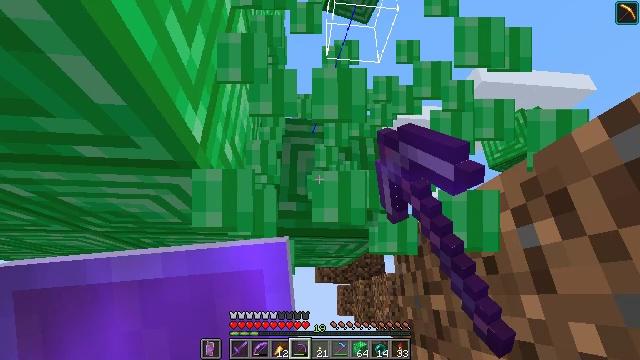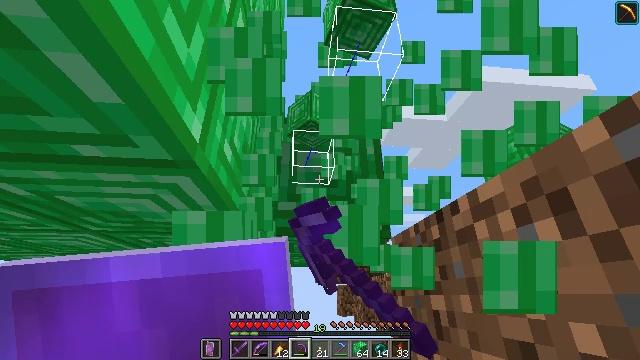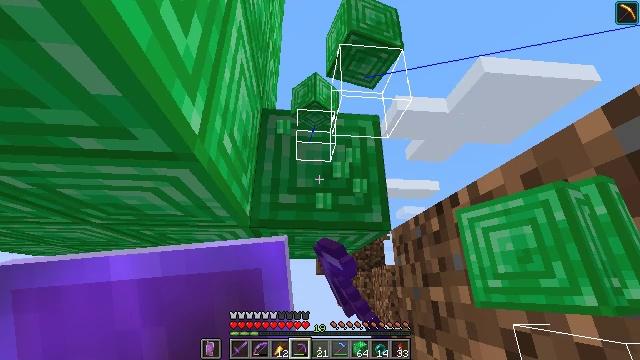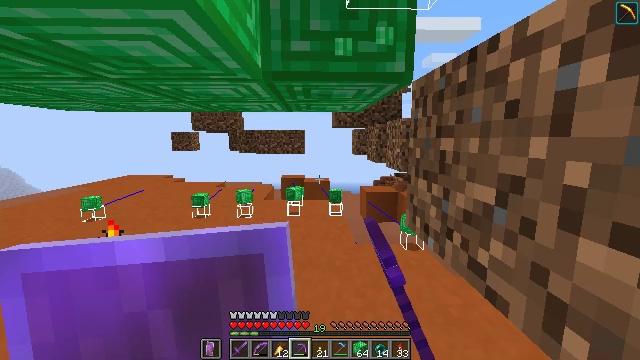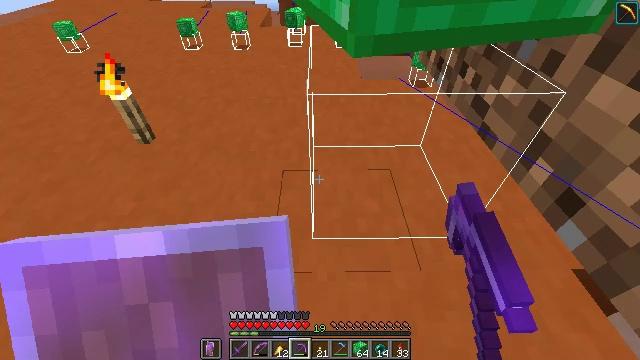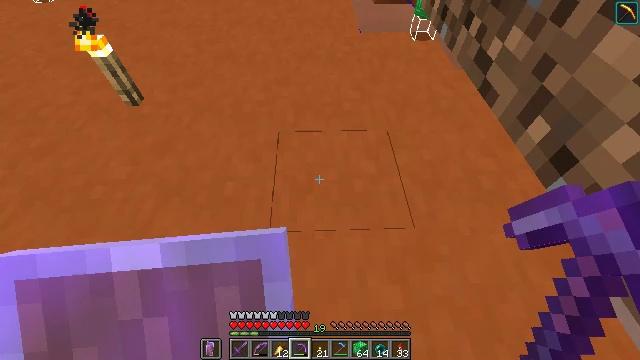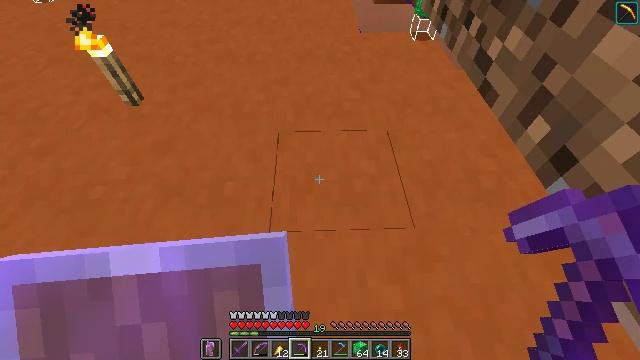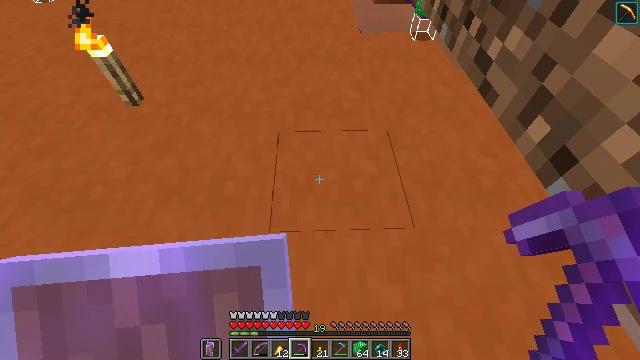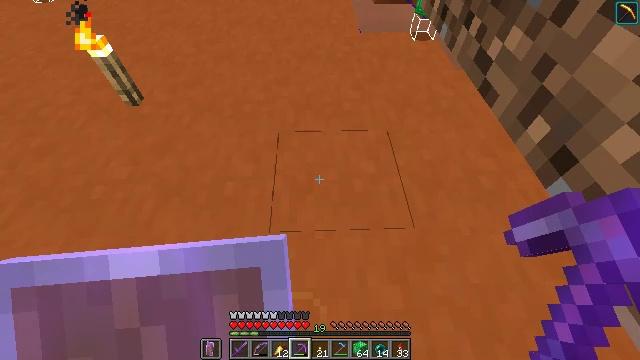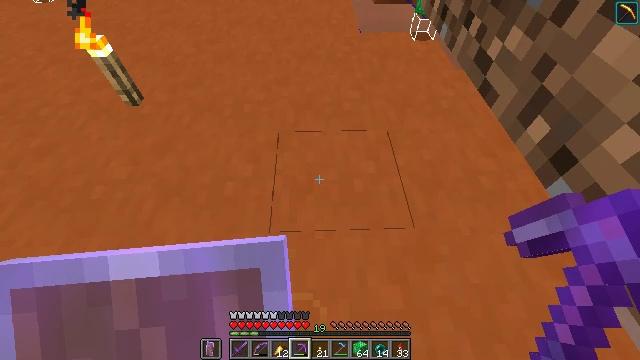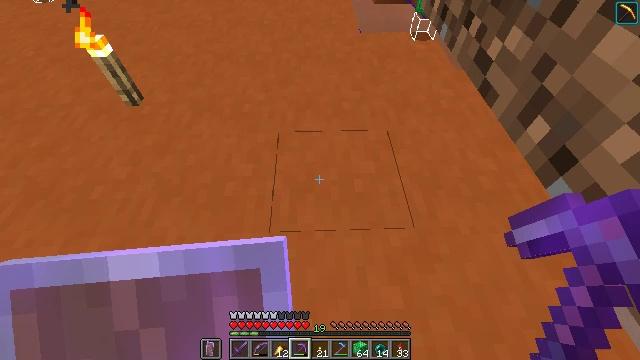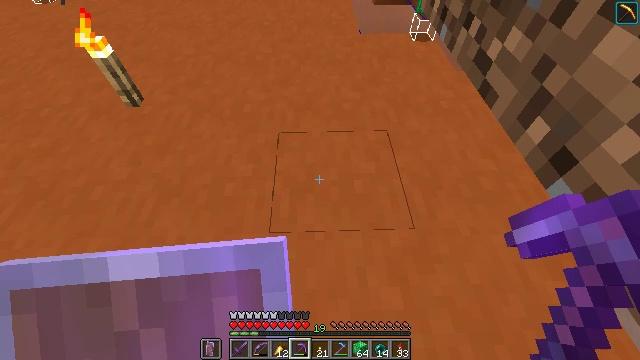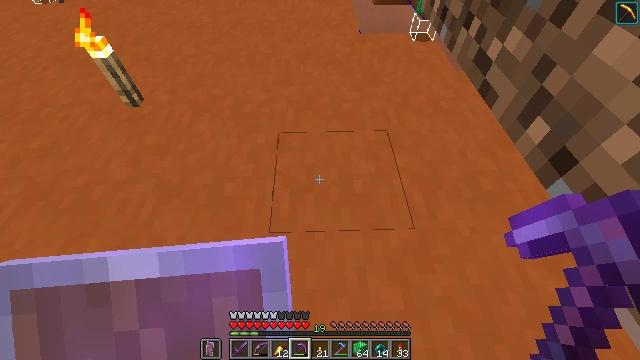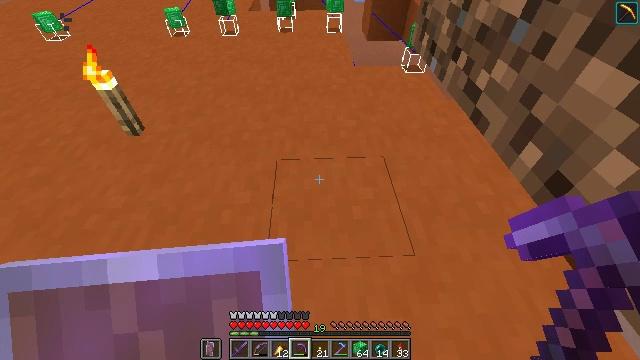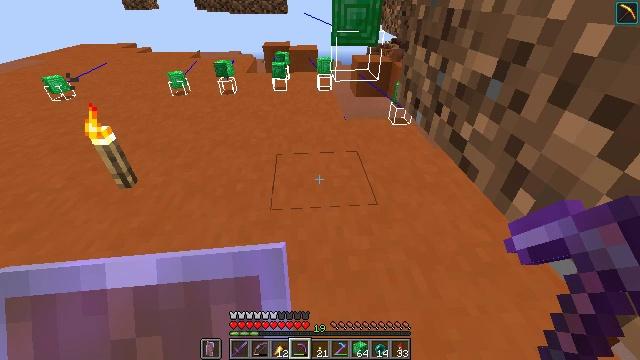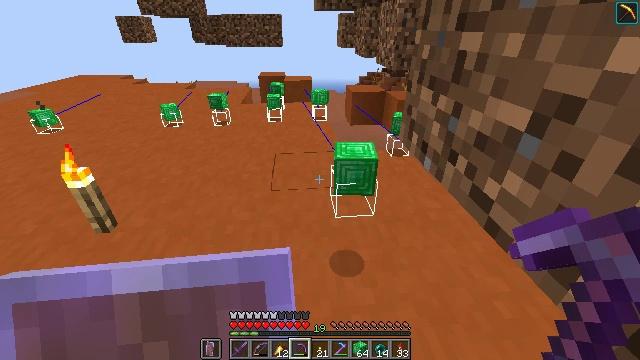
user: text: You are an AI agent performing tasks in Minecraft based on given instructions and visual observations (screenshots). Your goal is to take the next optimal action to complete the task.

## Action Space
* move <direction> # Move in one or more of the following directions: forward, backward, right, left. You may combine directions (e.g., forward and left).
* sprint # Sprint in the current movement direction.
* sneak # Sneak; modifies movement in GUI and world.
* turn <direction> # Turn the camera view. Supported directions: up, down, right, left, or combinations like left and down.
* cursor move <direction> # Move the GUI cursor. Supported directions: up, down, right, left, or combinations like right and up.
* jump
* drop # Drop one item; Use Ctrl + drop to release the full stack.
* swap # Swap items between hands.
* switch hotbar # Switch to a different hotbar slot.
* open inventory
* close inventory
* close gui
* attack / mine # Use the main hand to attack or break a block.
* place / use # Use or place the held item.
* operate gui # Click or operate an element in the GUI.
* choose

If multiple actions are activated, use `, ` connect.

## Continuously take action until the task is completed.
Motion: motion action
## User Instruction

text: Attack the emerald block with a tool.
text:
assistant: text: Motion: attack / mine
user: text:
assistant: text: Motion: turn down
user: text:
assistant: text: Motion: turn left and down
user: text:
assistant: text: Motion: turn left and down
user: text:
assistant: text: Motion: turn right and down
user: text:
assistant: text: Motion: no_op
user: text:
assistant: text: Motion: no_op
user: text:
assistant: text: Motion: no_op
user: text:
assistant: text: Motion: no_op
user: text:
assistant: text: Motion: no_op
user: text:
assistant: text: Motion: no_op
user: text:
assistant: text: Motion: no_op
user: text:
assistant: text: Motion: turn up
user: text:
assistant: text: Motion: move forward, turn right and up
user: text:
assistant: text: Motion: move forward, turn right and up
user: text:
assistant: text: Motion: move forward
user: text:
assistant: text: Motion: move forward
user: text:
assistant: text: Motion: move forward, turn up
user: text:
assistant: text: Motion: move forward, turn up
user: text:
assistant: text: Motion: move forward, turn up
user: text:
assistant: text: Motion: move forward
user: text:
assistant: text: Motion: move forward
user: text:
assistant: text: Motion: turn up
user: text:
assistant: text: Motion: turn up
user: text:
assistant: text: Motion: turn left and up
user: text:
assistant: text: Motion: turn left and up
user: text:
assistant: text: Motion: turn left and up
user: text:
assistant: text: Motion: turn up
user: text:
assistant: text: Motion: turn up
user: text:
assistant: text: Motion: turn up